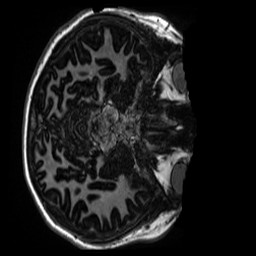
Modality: MP2RAGE
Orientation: axial
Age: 13
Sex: female
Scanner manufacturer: siemens
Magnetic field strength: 3 T
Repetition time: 4 s
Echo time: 0.00303 s